Brain MRI, t2w sequence, axial 2D slice.
Patient: age 36, sex F, weight 95 kg, height 1.95 m
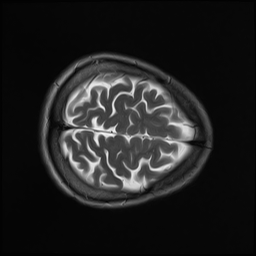